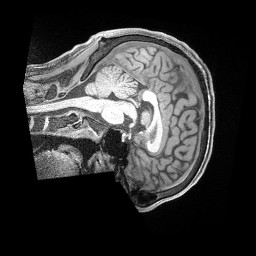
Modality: T1w
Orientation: sagittal
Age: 34
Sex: male
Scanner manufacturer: siemens
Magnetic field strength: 3 T
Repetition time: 2 s
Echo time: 0.00211 s